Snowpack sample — Loveland Pass, Silver Plume, Colorado, USA (1/12/25, 11:40 AM MST)
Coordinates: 39.66, -105.88
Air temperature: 7 °F
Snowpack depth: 140 cm
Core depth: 10 cm
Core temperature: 41 °F
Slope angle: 11°, slope face: 30°
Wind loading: high
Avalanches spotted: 2
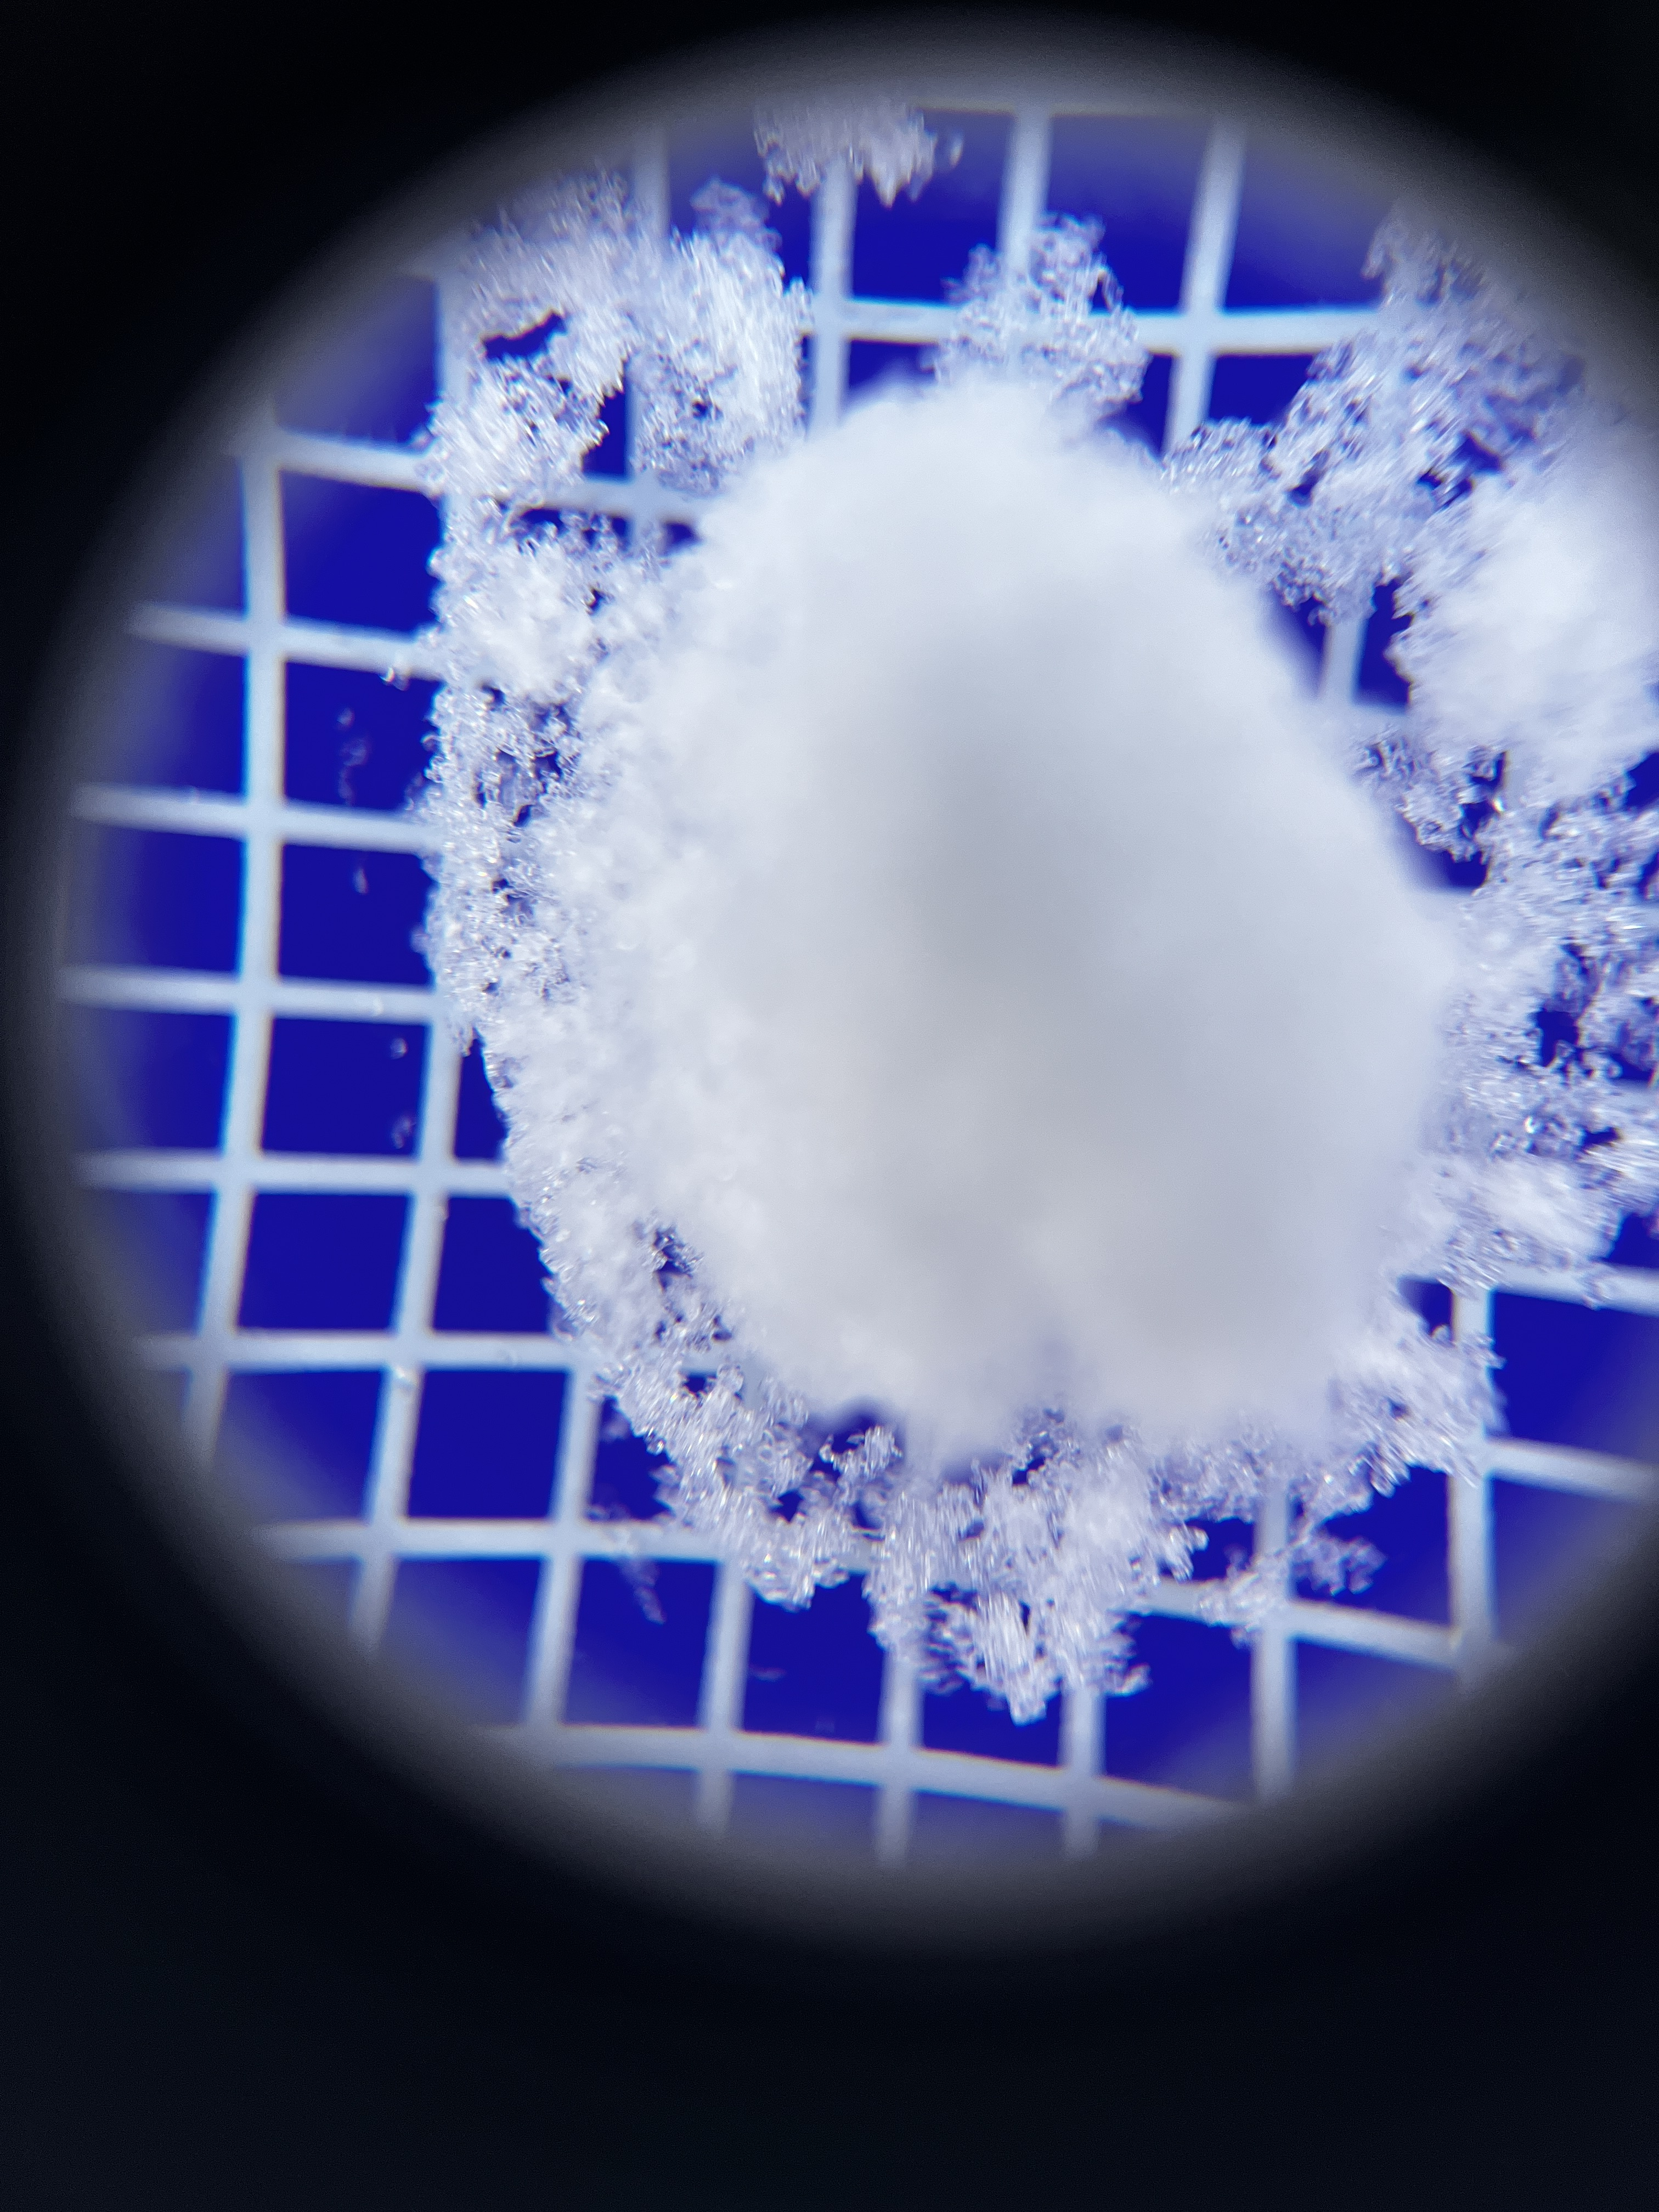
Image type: magnified_profile
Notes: Pilot using slightly modified coring method that took too large segment for snow profile picturing, advised not to use in higher level models. Two avalanche on south face nearby, partially cloudy with light snow in the last 24 hours. Lots of wind loading on eastern features.